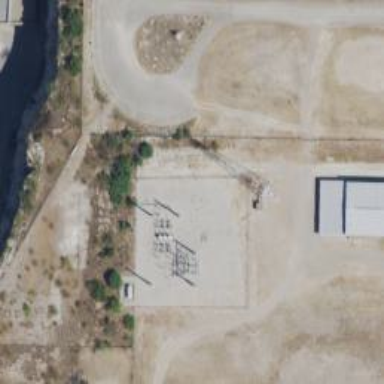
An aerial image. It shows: Power tower.